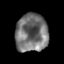
Tissue: prostate
Cell type: T cells
Senescence score: 0.1554
Nuclear area (px): 1209
Mean DAPI intensity: 115.088